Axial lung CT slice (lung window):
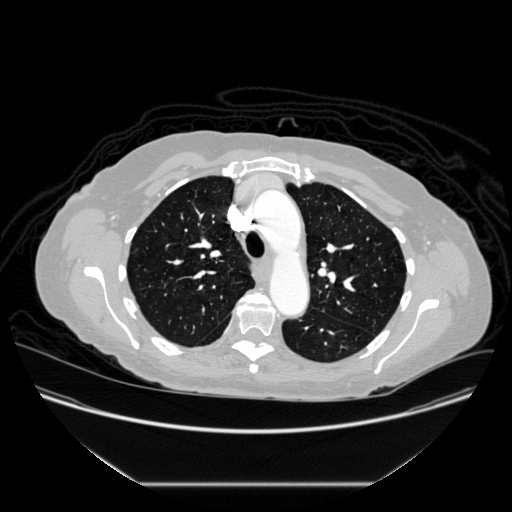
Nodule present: no